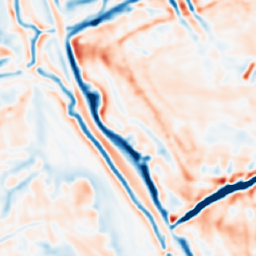
Category: multiscale
Decomposition family: dog_multiscale
Decomposition parameters: sigma_ratio: 1.4
n_scales: 3
base_sigma: 2
Upsampling method: area
Upsampling parameters: scale: 2
Upsampling scale: 2